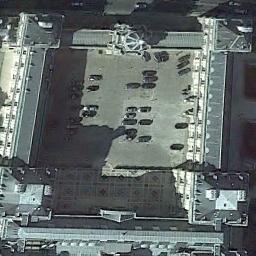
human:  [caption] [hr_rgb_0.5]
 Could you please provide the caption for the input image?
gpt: Many cars are beside the palace .

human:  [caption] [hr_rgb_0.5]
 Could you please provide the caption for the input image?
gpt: The gray palace has a courtyard and some cars parked in the courtyard .

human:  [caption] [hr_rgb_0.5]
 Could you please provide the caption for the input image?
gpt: There are many round lawns near the palace .

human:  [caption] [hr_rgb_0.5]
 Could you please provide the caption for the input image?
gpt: The palace is on the open place .

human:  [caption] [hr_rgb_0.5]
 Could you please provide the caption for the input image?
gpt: There are some cars in the gray palace .